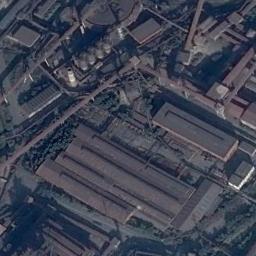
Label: thermal_power_station